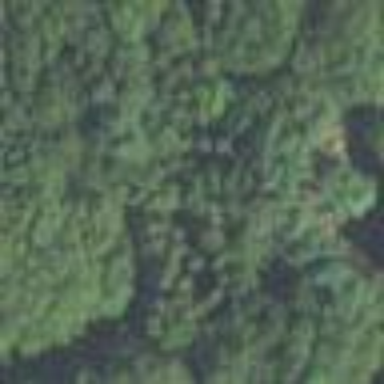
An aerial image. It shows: Needle-leaved woodland.